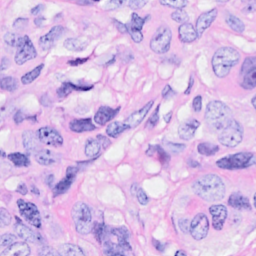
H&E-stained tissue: Breast